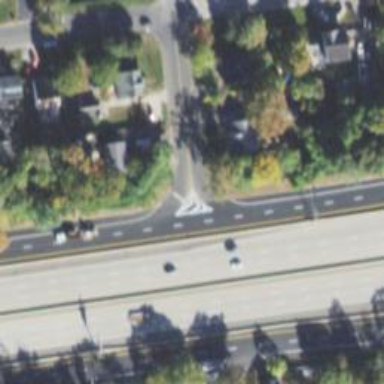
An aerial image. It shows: Secondary road intersecting in cloverleaf junction.